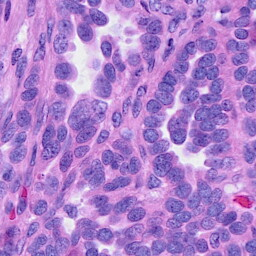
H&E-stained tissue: Ovarian